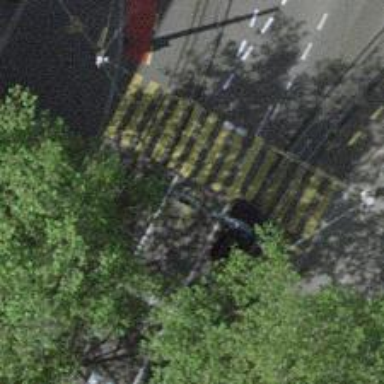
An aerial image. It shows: Crossing with traffic signals.